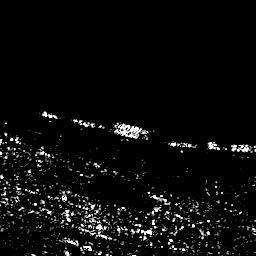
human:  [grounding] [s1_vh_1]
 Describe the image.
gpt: In the satellite image, there is  <ref>1 medium ship </ref> <box>[[42, 46, 58, 53, 0]]</box> located at center,  <ref>1 small ship </ref> <box>[[13, 42, 24, 47, 0]]</box> located at left,  <ref>1 small ship </ref> <box>[[27, 45, 41, 50, 0]]</box> located at center,  <ref>1 small ship </ref> <box>[[62, 53, 77, 58, 0]]</box> located at right.